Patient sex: M
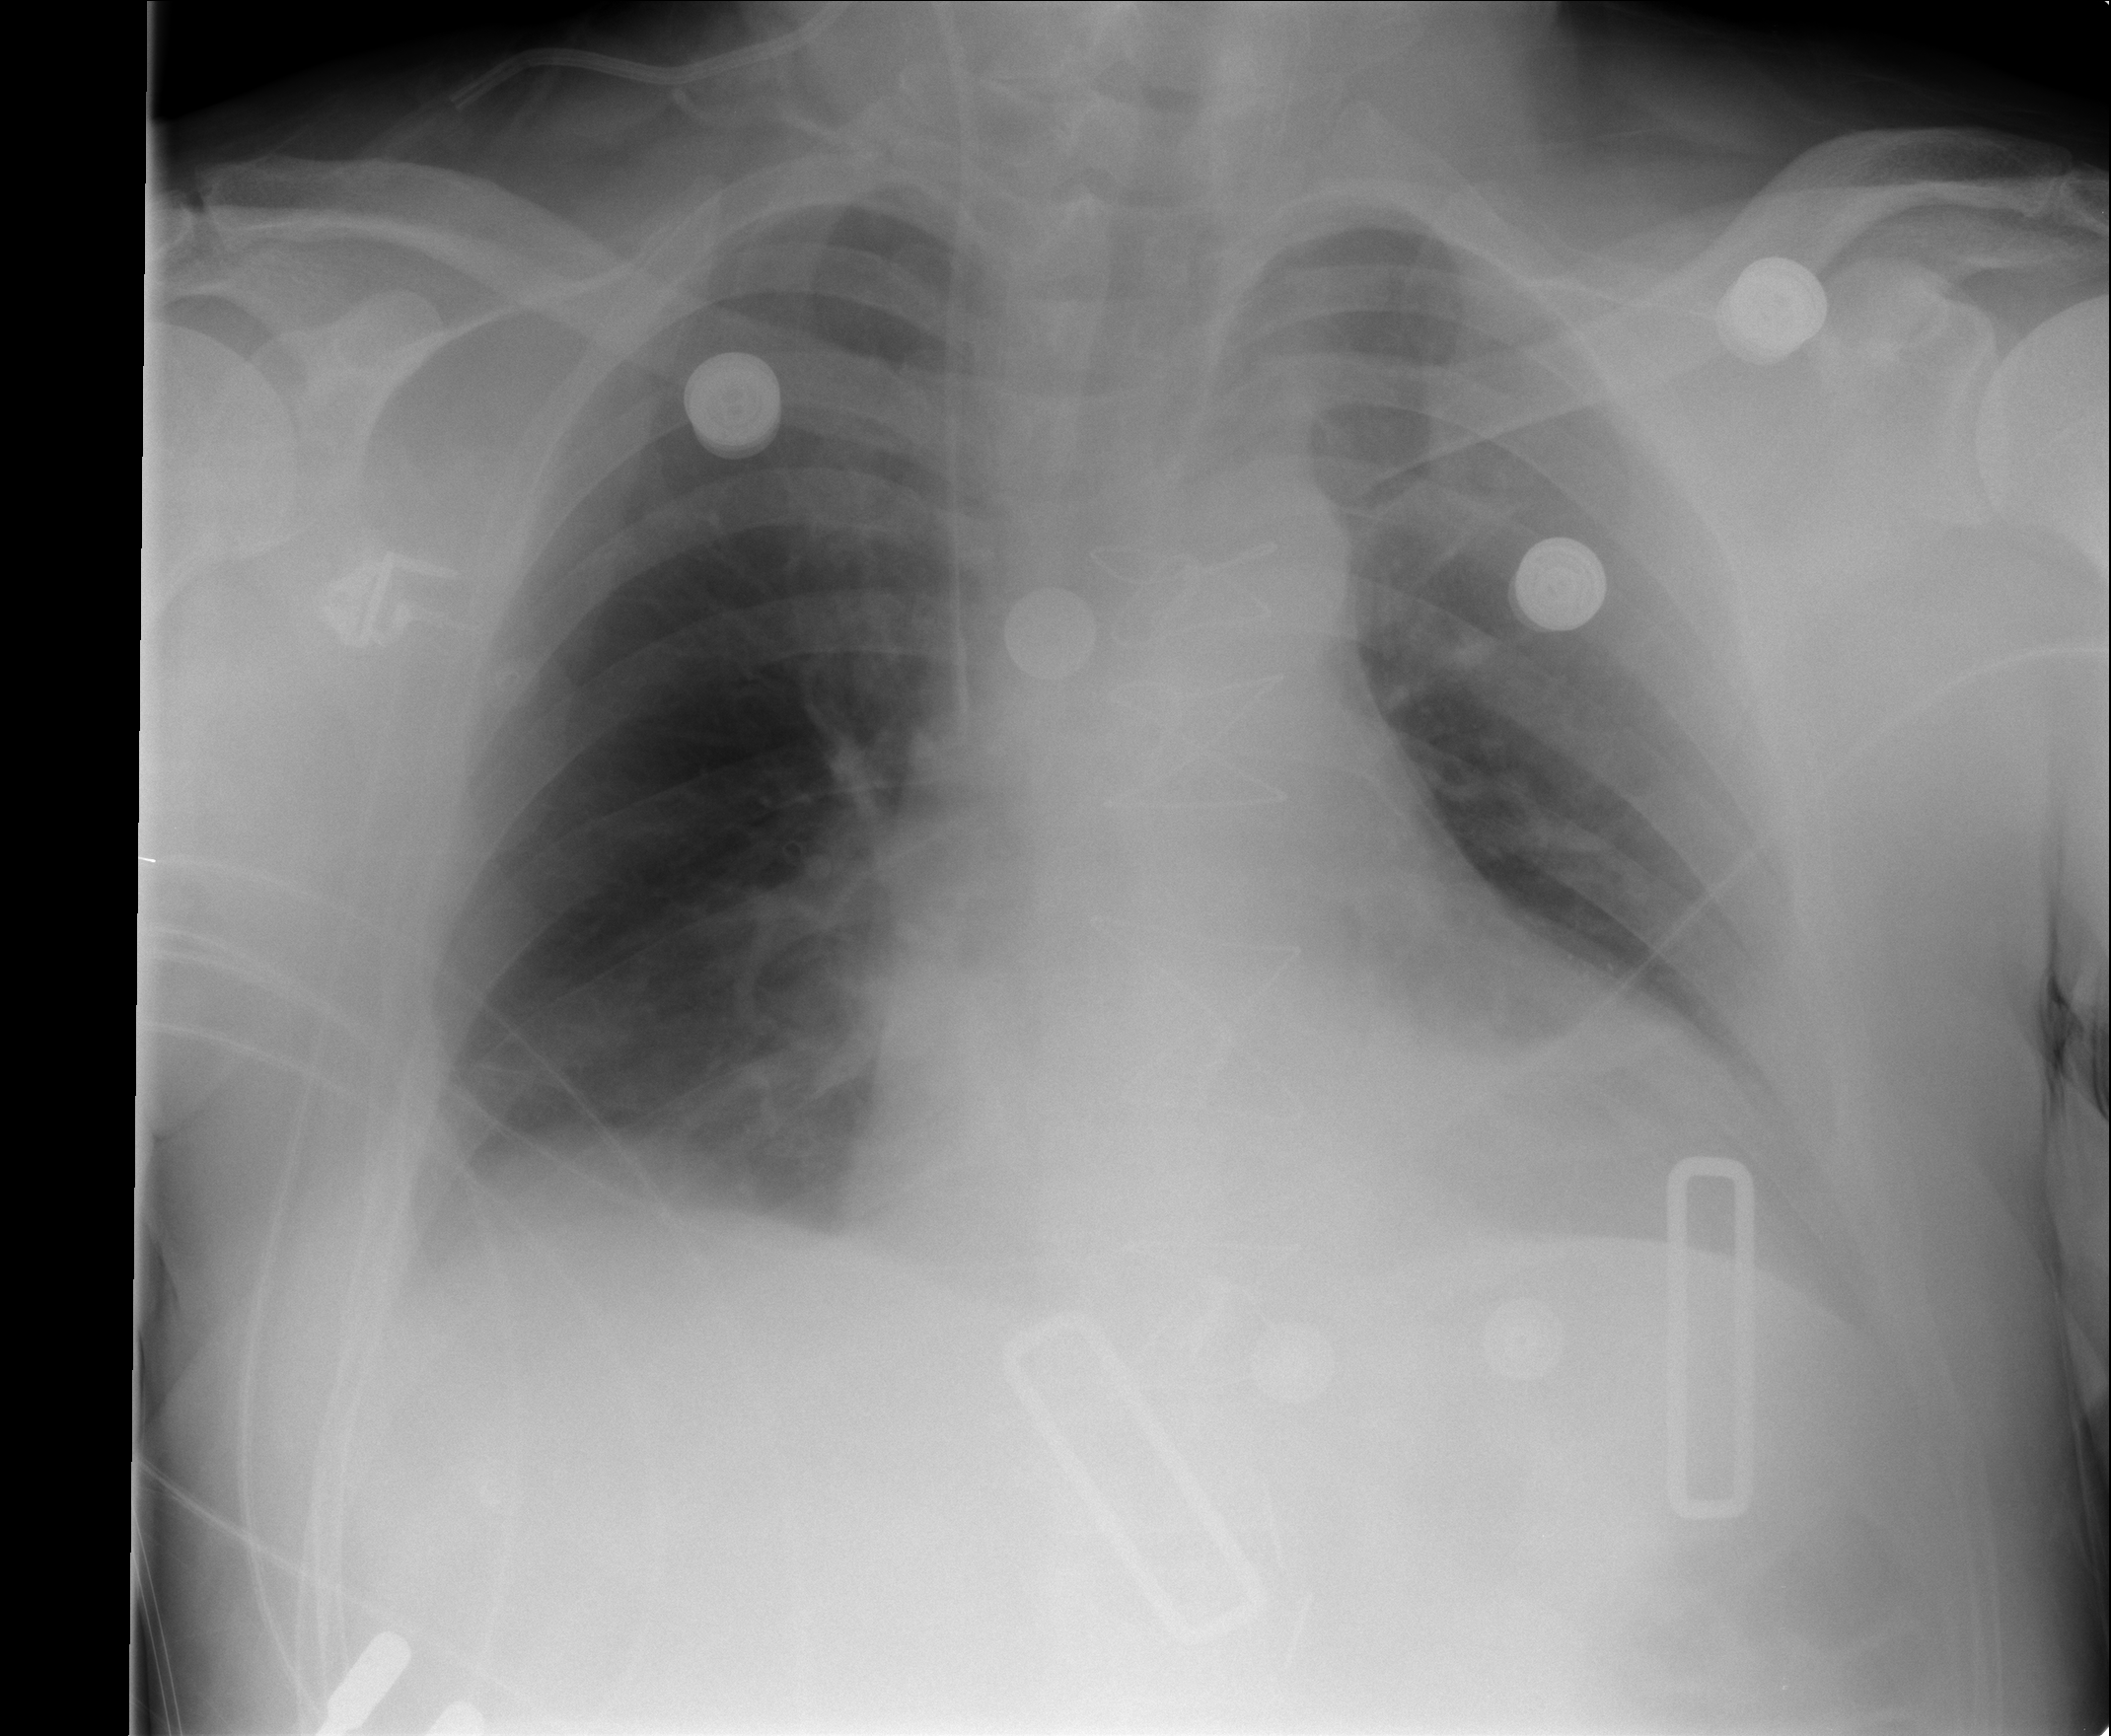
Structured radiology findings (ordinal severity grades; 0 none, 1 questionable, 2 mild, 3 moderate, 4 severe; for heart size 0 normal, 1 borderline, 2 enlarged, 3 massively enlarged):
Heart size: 2
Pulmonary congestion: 1
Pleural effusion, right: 2
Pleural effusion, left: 1
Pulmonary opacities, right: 0
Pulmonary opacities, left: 1
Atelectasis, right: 2
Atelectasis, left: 1